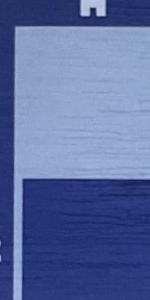
Label: Empty